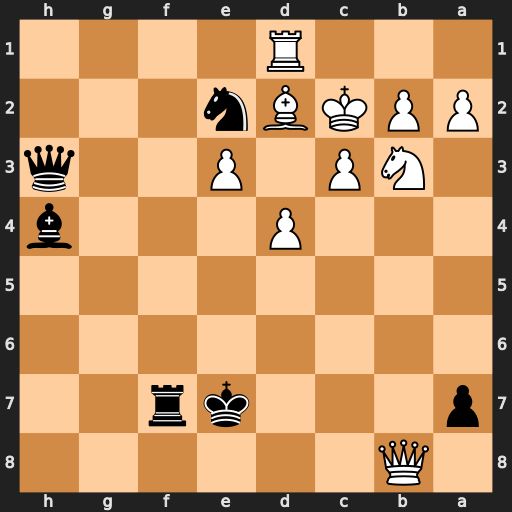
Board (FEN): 1Q6/p3kr2/8/8/3P3b/1NP1P2q/PPKBn3/3R4
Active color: b
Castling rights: -
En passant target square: -
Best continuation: Qf5+ e4 Qxe4#